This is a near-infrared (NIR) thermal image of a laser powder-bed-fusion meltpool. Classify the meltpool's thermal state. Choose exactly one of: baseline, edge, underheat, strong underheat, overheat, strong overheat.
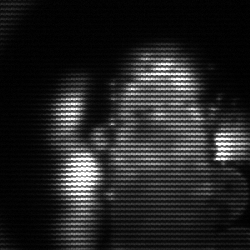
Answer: strong underheat